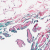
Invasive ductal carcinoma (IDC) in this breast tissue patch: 0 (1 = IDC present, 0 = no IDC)